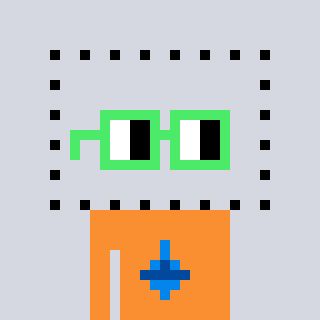
a pixel art character with square light green glasses, a void-shaped head and a orange-colored body on a cool background